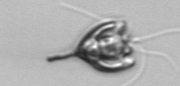
Label: Pyramimonas_longicauda